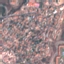
Land use / land cover class: Residential